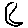
Label: moon